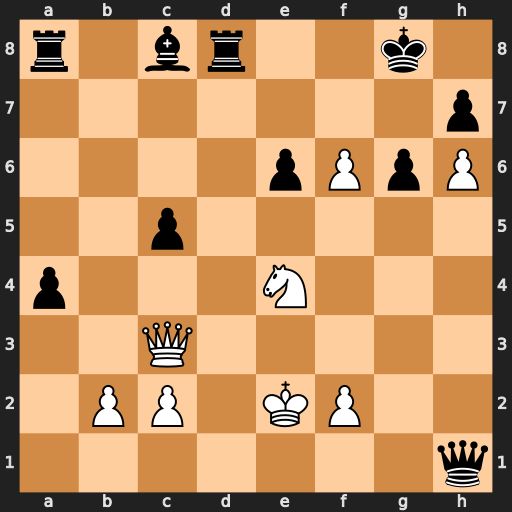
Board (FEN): r1br2k1/7p/4pPpP/2p5/p3N3/2Q5/1PP1KP2/7q
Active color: w
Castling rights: -
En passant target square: -
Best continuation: f7+ Kxf7 Qg7+ Ke8 Nf6#